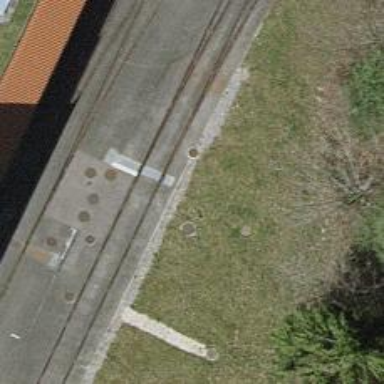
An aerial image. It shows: Railway switch.